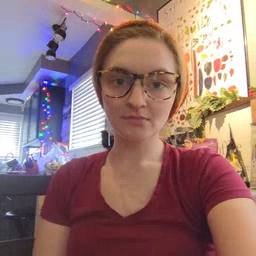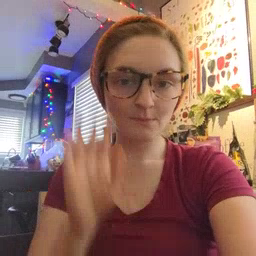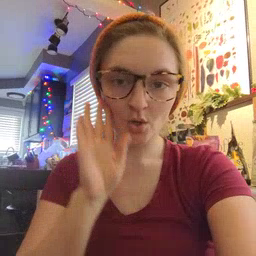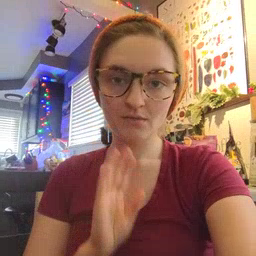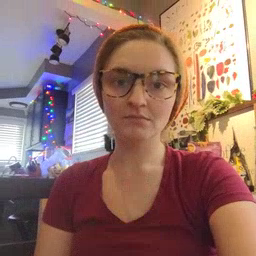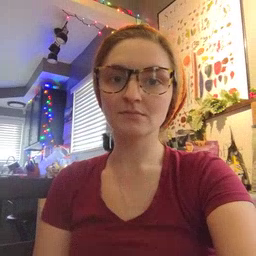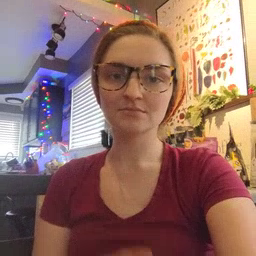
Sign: brown